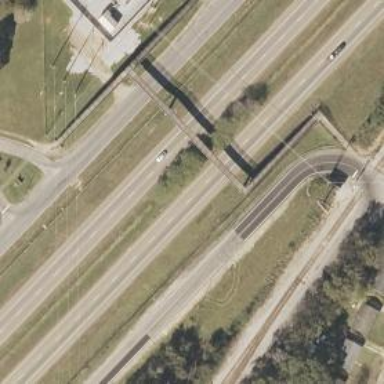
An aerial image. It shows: Footway bridge.